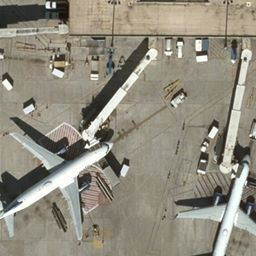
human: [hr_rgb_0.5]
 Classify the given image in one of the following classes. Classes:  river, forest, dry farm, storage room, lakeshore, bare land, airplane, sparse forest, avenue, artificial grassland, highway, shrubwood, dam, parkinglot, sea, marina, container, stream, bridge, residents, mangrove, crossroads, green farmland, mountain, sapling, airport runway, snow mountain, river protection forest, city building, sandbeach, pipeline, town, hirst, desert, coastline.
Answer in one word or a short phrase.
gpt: airplane